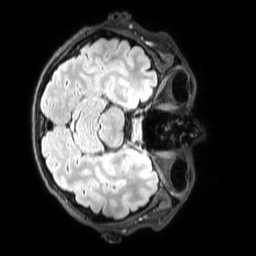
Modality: FLAIR
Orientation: axial
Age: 33
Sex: female
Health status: healthy
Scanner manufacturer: philips
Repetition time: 4.8 s
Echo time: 0.2812 s